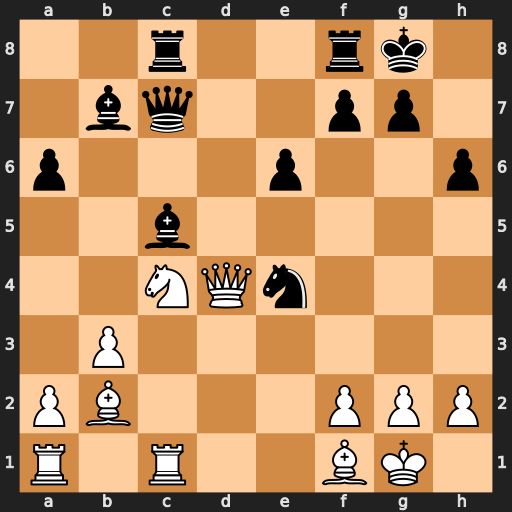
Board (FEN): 2r2rk1/1bq2pp1/p3p2p/2b5/2NQn3/1P6/PB3PPP/R1R2BK1
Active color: w
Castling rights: -
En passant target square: -
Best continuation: Qxg7#